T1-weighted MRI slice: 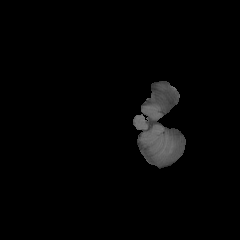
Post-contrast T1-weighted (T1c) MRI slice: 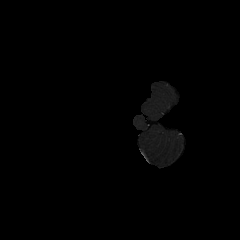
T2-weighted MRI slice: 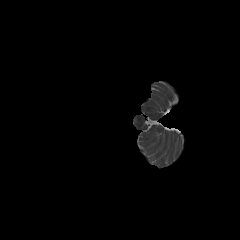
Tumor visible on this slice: no